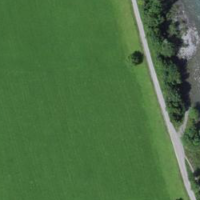
EUNIS habitat code: 24
Species observed at this site:
Euonymus europaeus